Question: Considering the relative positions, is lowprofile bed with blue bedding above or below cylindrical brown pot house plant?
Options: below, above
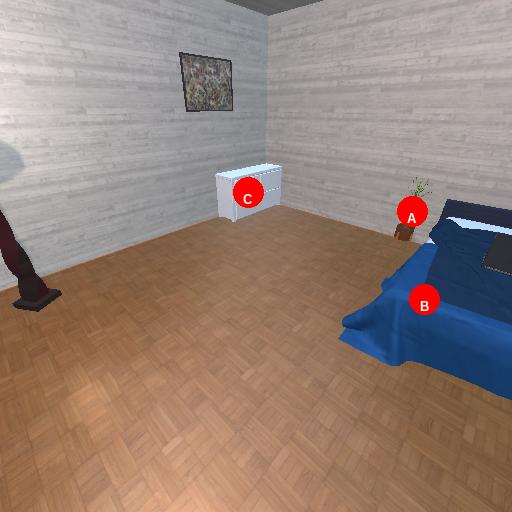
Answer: below